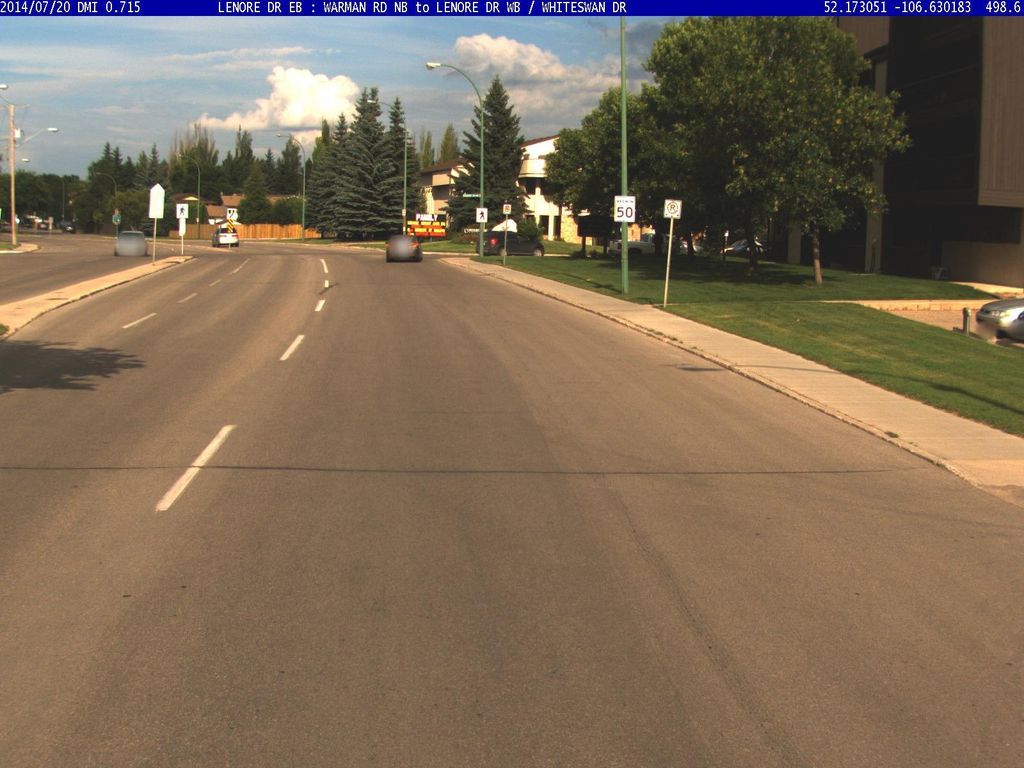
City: saskatoon